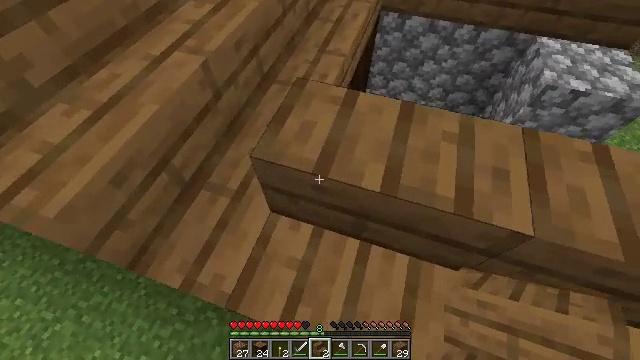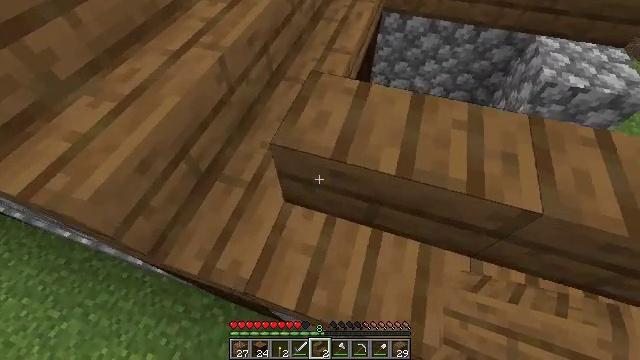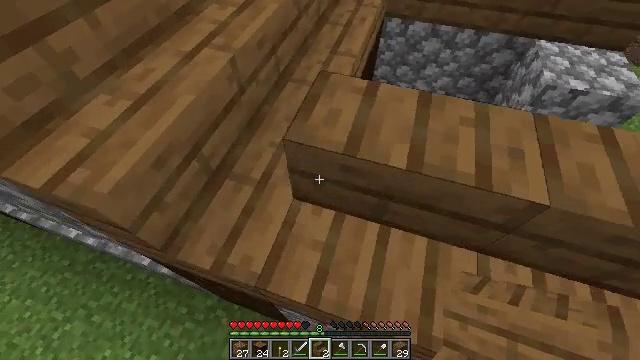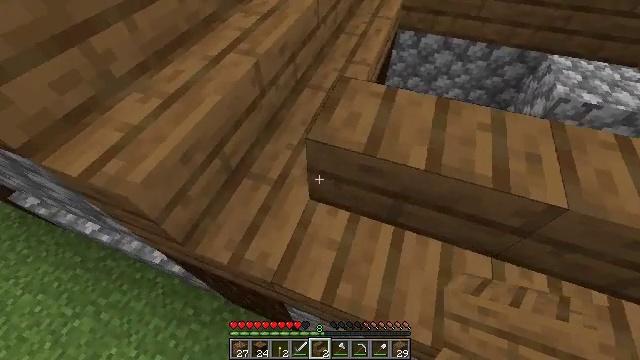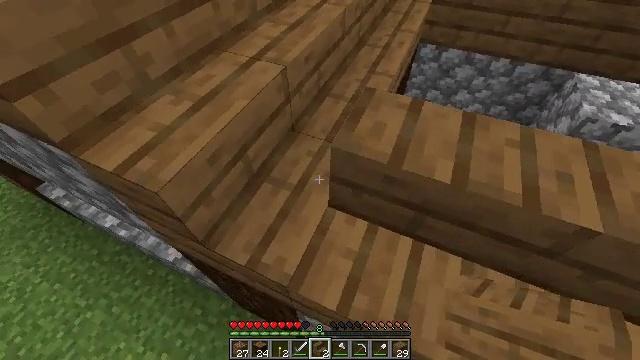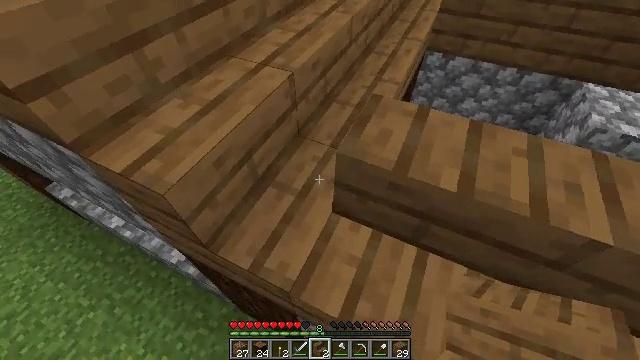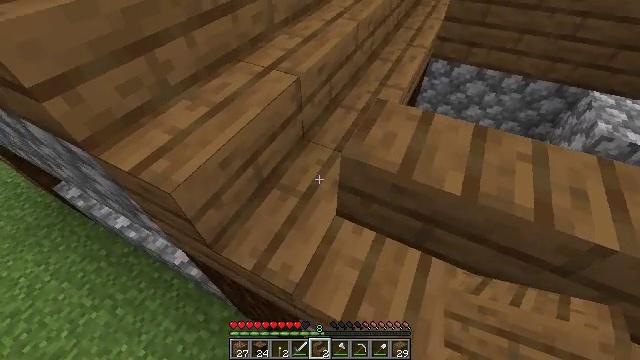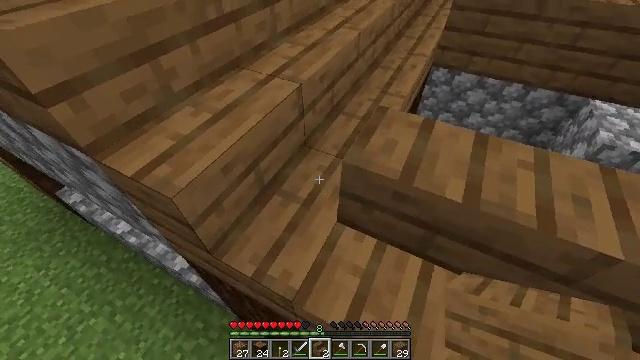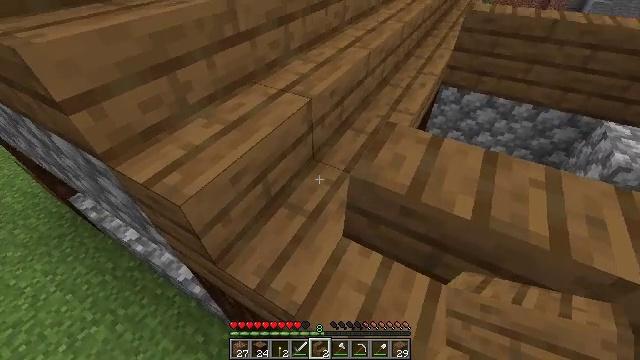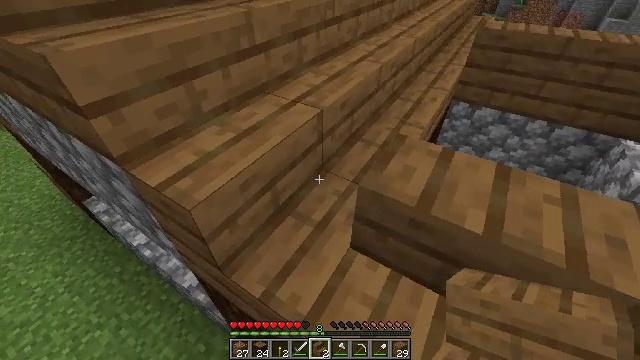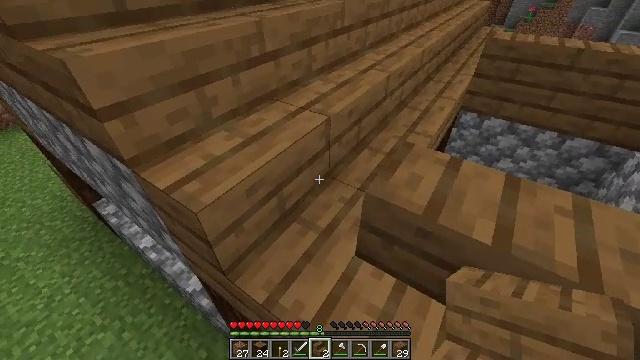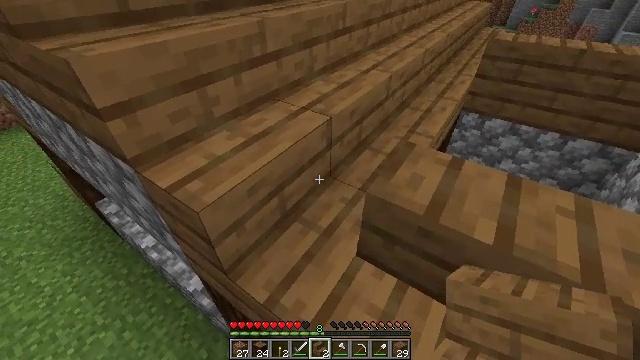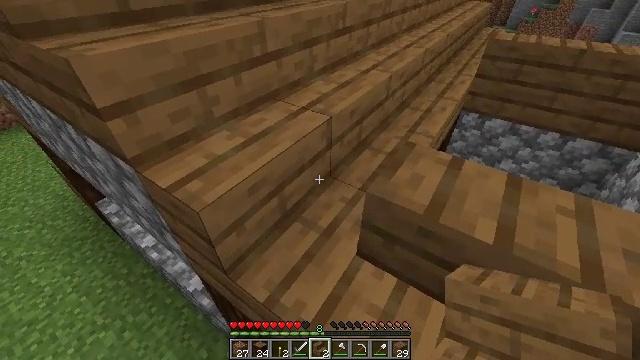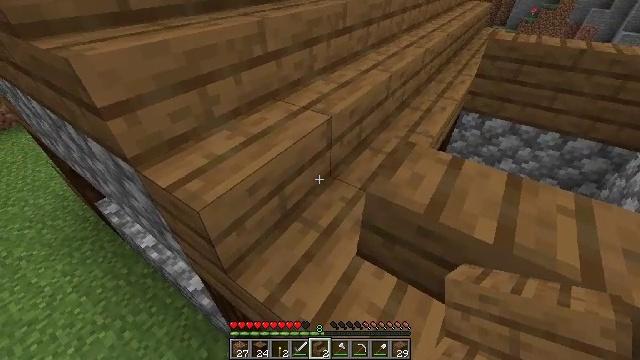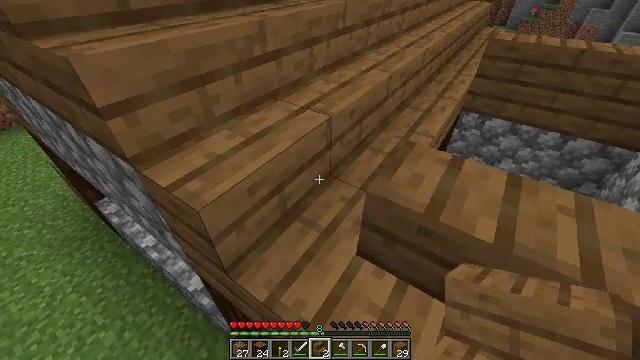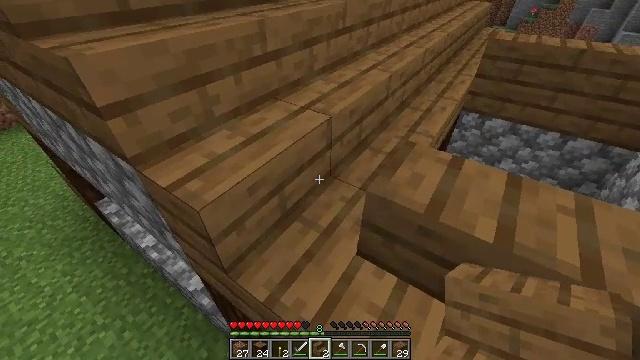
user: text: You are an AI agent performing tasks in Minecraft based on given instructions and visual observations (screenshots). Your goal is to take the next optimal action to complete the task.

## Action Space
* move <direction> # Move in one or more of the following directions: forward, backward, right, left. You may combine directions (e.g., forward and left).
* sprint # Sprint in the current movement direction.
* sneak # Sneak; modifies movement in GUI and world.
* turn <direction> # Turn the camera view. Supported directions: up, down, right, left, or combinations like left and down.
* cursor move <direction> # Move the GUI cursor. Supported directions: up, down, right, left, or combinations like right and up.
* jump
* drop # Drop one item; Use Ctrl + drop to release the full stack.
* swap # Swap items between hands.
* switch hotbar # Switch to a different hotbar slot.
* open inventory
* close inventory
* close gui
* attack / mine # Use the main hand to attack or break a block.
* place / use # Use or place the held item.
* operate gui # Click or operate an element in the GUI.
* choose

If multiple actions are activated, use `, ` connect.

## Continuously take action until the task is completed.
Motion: motion action
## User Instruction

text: Gather some spruce stairs into your inventory.
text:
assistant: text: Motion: move back and move left, sneak
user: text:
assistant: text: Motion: move back and move left, sneak, turn up
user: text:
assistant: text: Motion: move back and move left, sneak, turn left and up
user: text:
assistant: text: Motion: move back and move left, sneak, turn left and up
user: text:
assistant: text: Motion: move back, sneak, turn left and up
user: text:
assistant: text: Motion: move back, sneak, turn left and up
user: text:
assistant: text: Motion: sneak, turn up
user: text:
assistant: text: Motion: sneak, turn left and up
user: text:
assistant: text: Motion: sneak, turn left and up
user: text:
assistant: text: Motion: sneak, turn left and up
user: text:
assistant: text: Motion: sneak
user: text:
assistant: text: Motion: sneak
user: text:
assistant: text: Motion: sneak
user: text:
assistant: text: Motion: sneak
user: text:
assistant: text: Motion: sneak
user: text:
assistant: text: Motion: sneak, turn down
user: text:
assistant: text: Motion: sneak, turn down
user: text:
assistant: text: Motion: sneak
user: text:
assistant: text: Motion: sneak
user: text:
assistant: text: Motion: sneak
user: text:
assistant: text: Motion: sneak
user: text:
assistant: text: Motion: sneak
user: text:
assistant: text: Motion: no_op
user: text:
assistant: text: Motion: no_op
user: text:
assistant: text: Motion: no_op
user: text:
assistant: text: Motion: no_op
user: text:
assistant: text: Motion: no_op
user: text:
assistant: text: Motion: no_op
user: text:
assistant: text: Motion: no_op
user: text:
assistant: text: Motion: no_op